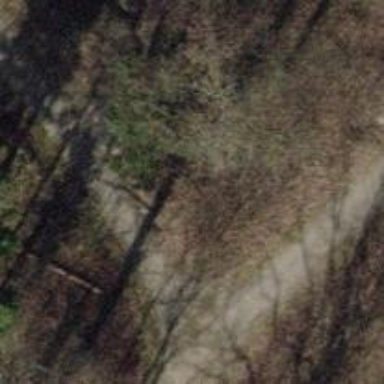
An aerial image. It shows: Brown bench.